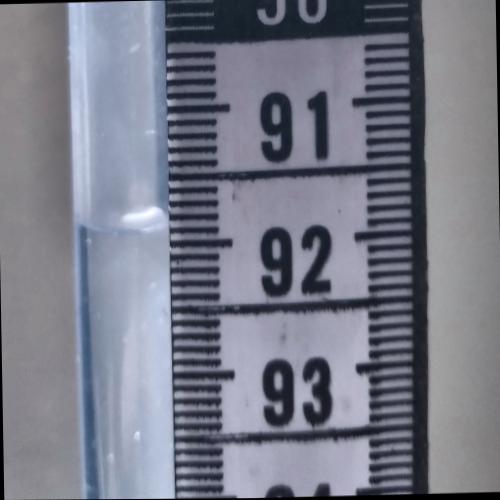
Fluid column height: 91.9 cm